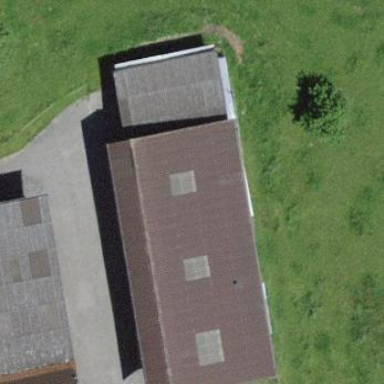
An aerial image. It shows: Barn.